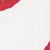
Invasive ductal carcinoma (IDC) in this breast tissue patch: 0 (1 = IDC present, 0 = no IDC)